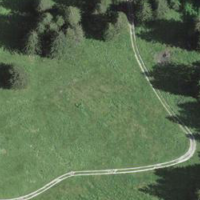
EUNIS habitat code: 23
Species observed at this site:
Caltha palustris